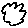
Label: cloud